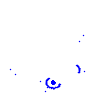
Particle: electron